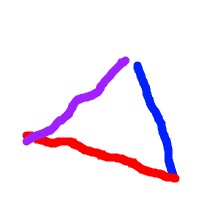
Shape: triangle